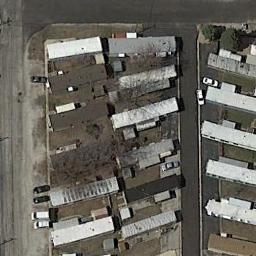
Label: mobile_home_park